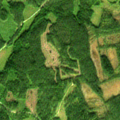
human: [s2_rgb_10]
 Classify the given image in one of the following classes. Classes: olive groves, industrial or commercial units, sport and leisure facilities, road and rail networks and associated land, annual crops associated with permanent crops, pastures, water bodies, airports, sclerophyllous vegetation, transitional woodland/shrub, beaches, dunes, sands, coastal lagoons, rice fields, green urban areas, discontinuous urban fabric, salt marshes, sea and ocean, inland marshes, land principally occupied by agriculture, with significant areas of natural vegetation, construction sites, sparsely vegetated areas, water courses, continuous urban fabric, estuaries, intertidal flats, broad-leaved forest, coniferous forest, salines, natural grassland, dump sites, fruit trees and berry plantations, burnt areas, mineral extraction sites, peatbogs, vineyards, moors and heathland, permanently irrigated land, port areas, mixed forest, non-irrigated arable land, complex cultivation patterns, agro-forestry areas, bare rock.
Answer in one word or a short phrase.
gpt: coniferous forest, mixed forest, transitional woodland/shrub